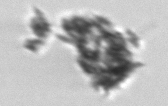
Label: detritus